Interaction volume radius: 10 \u00c5
Interaction volume height: 35 \u00c5
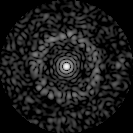
Disorder parameter: 0.8244